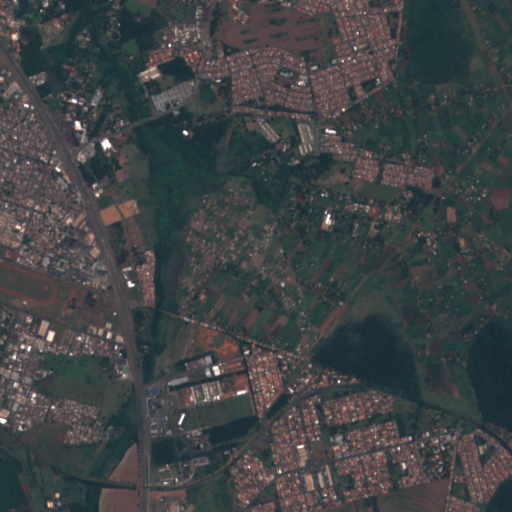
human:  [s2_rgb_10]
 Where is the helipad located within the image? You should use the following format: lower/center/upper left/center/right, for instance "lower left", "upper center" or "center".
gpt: The helipad is located in the lower left of the image.
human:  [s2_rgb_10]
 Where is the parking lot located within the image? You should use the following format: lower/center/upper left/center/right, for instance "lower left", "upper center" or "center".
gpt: The parking lot is located in the center left of the image.
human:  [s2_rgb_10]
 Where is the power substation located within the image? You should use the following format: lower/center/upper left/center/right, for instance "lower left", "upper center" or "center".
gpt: The power substation is located in the lower center of the image.
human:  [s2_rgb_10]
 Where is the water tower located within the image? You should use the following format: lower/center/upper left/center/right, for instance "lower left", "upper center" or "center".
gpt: The water tower is located in the upper left of the image.
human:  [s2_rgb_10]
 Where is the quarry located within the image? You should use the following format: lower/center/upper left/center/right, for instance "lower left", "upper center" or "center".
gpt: There is no quarry in the image.